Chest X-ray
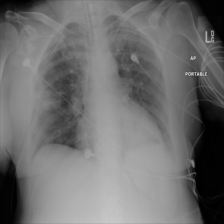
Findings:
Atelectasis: negative
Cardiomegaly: negative
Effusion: negative
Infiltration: positive
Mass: negative
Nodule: negative
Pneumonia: negative
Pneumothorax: negative
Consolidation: negative
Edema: negative
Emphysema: negative
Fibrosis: negative
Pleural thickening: negative
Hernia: negative